Field crop: maize
Growth stage: 2
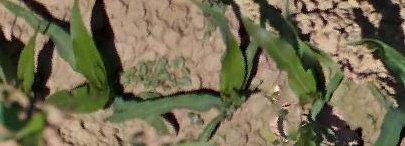
Species: maize